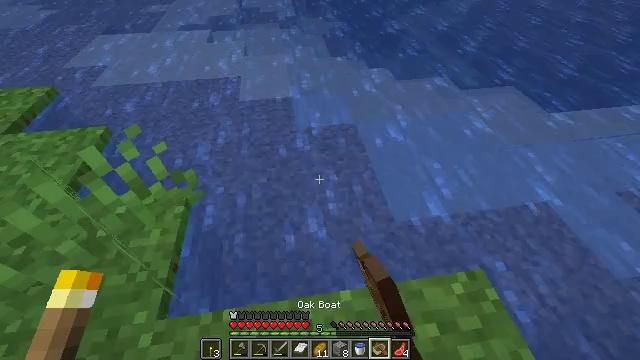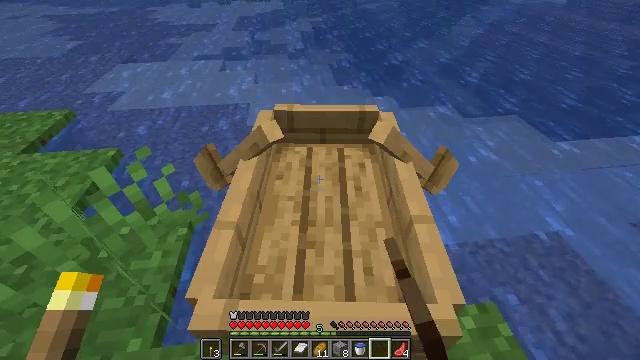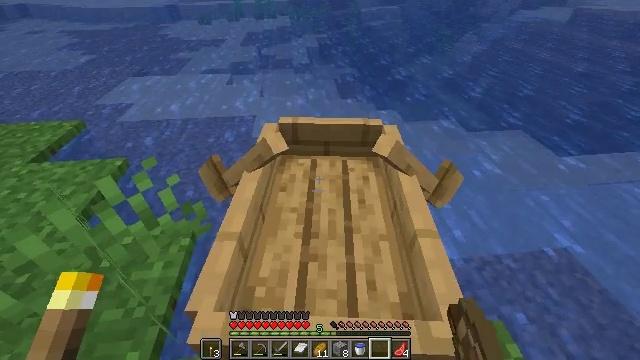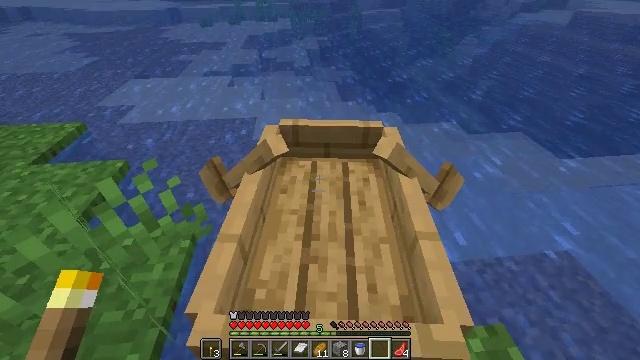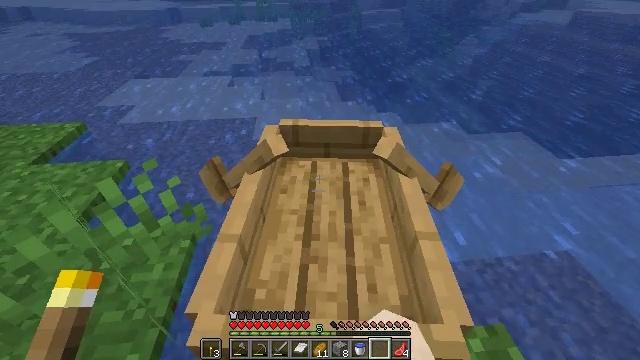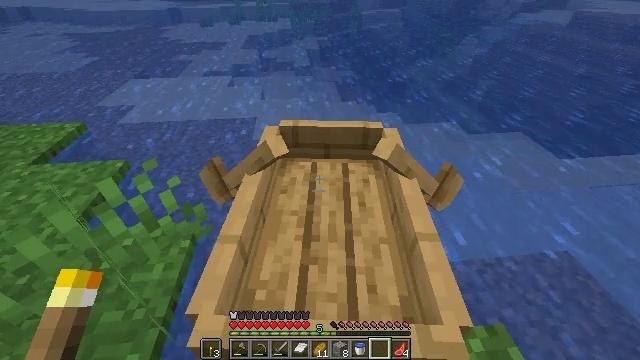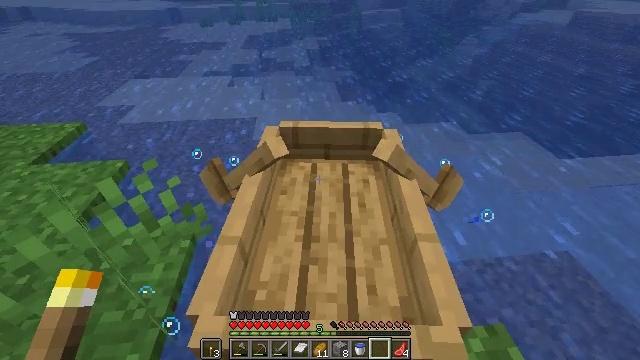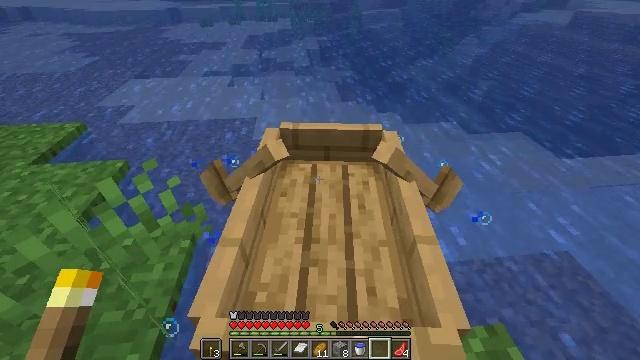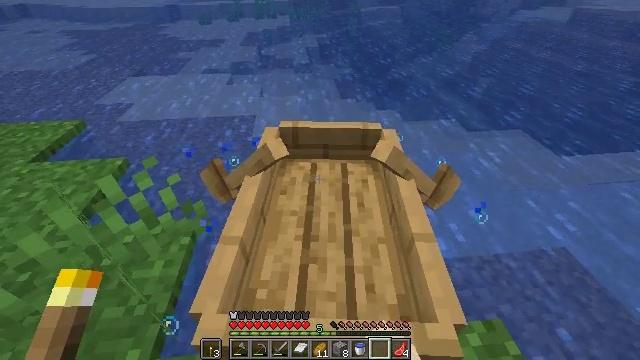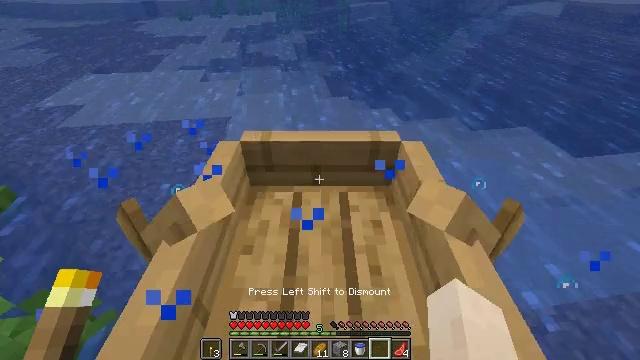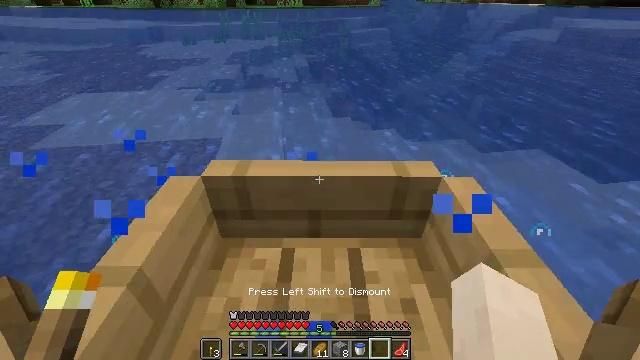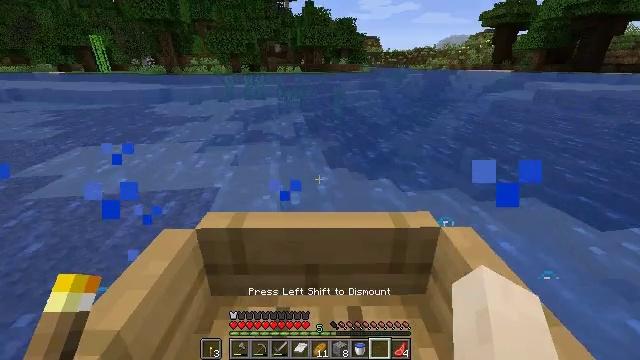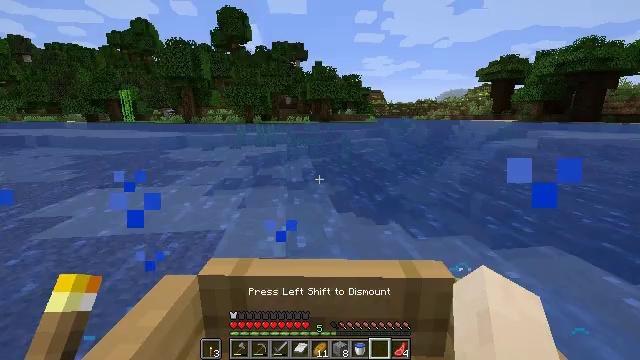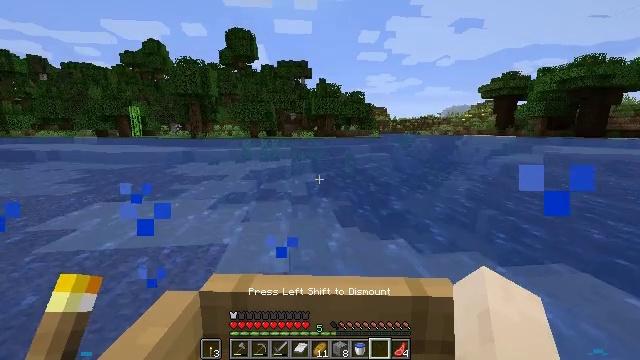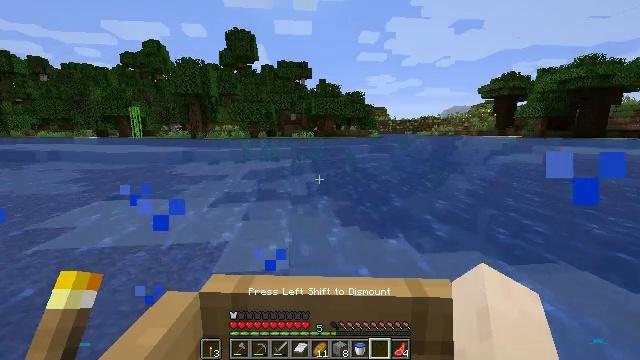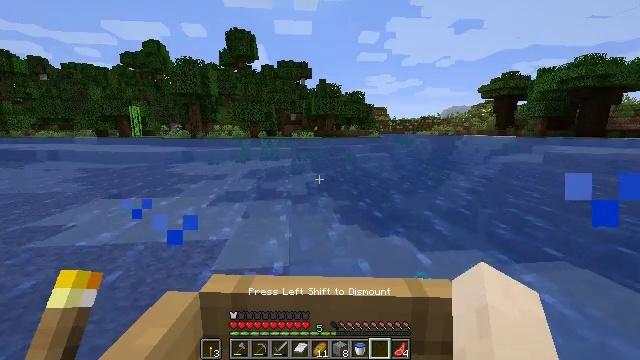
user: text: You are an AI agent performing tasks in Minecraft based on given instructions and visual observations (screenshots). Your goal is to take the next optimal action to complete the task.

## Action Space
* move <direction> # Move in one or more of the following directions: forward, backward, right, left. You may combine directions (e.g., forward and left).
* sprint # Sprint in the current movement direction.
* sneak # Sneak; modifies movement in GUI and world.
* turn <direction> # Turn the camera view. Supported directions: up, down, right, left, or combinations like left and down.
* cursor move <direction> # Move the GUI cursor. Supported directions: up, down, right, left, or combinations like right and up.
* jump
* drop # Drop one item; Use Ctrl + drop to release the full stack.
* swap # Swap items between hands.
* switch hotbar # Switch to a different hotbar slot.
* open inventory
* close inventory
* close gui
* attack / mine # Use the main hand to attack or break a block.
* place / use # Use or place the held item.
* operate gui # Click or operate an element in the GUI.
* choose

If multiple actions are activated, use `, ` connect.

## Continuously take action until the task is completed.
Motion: motion action
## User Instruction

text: Harvest tall grass for seeds.
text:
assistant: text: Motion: turn left and up
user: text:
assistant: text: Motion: turn left and up
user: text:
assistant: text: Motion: use / place
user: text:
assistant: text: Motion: use / place
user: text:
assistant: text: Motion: use / place
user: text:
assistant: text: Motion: use / place
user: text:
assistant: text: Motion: no_op
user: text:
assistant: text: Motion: no_op
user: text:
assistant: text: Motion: no_op
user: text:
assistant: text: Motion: turn up
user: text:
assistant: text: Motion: turn up
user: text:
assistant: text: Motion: turn left and up
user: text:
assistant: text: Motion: turn up
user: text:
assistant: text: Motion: no_op
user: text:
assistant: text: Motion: no_op
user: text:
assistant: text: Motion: no_op
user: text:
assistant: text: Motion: no_op
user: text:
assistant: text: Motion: move forward
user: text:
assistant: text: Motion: move forward
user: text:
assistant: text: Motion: move forward
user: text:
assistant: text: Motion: move forward
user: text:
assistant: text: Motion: move forward and move right
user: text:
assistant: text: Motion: move forward and move right
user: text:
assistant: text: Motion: move forward and move right
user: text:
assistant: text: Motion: move forward and move right
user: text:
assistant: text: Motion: move forward and move right
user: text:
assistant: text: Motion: move forward
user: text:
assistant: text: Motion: move forward
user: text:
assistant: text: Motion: move forward
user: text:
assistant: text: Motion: move forward